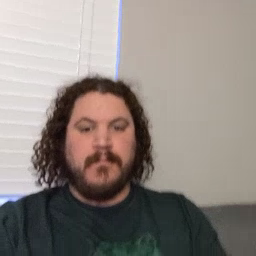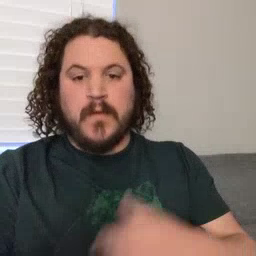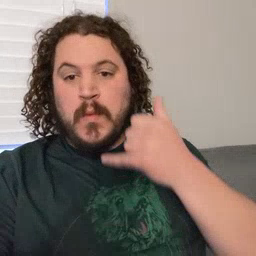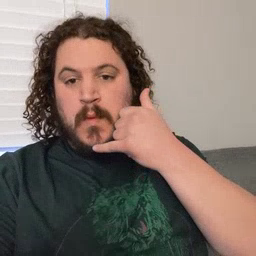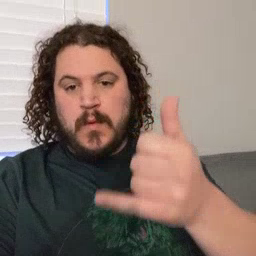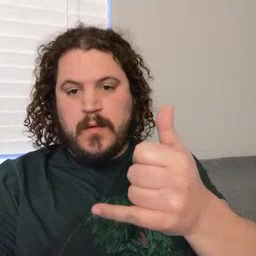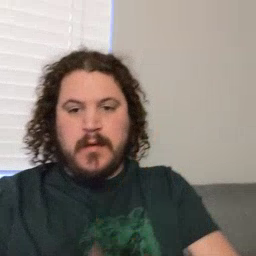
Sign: callonphone